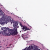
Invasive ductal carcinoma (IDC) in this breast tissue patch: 0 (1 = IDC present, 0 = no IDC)